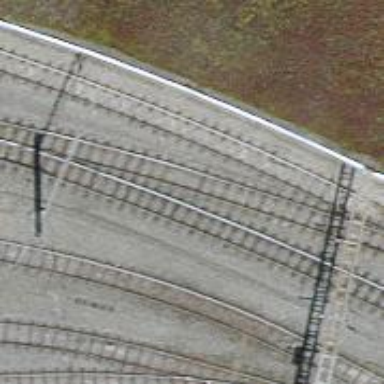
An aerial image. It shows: Tram railway with one track and electrified contact line.